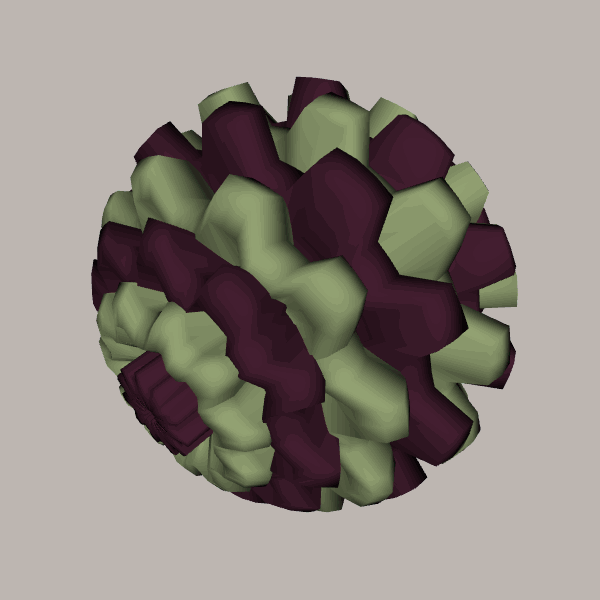
Background: light